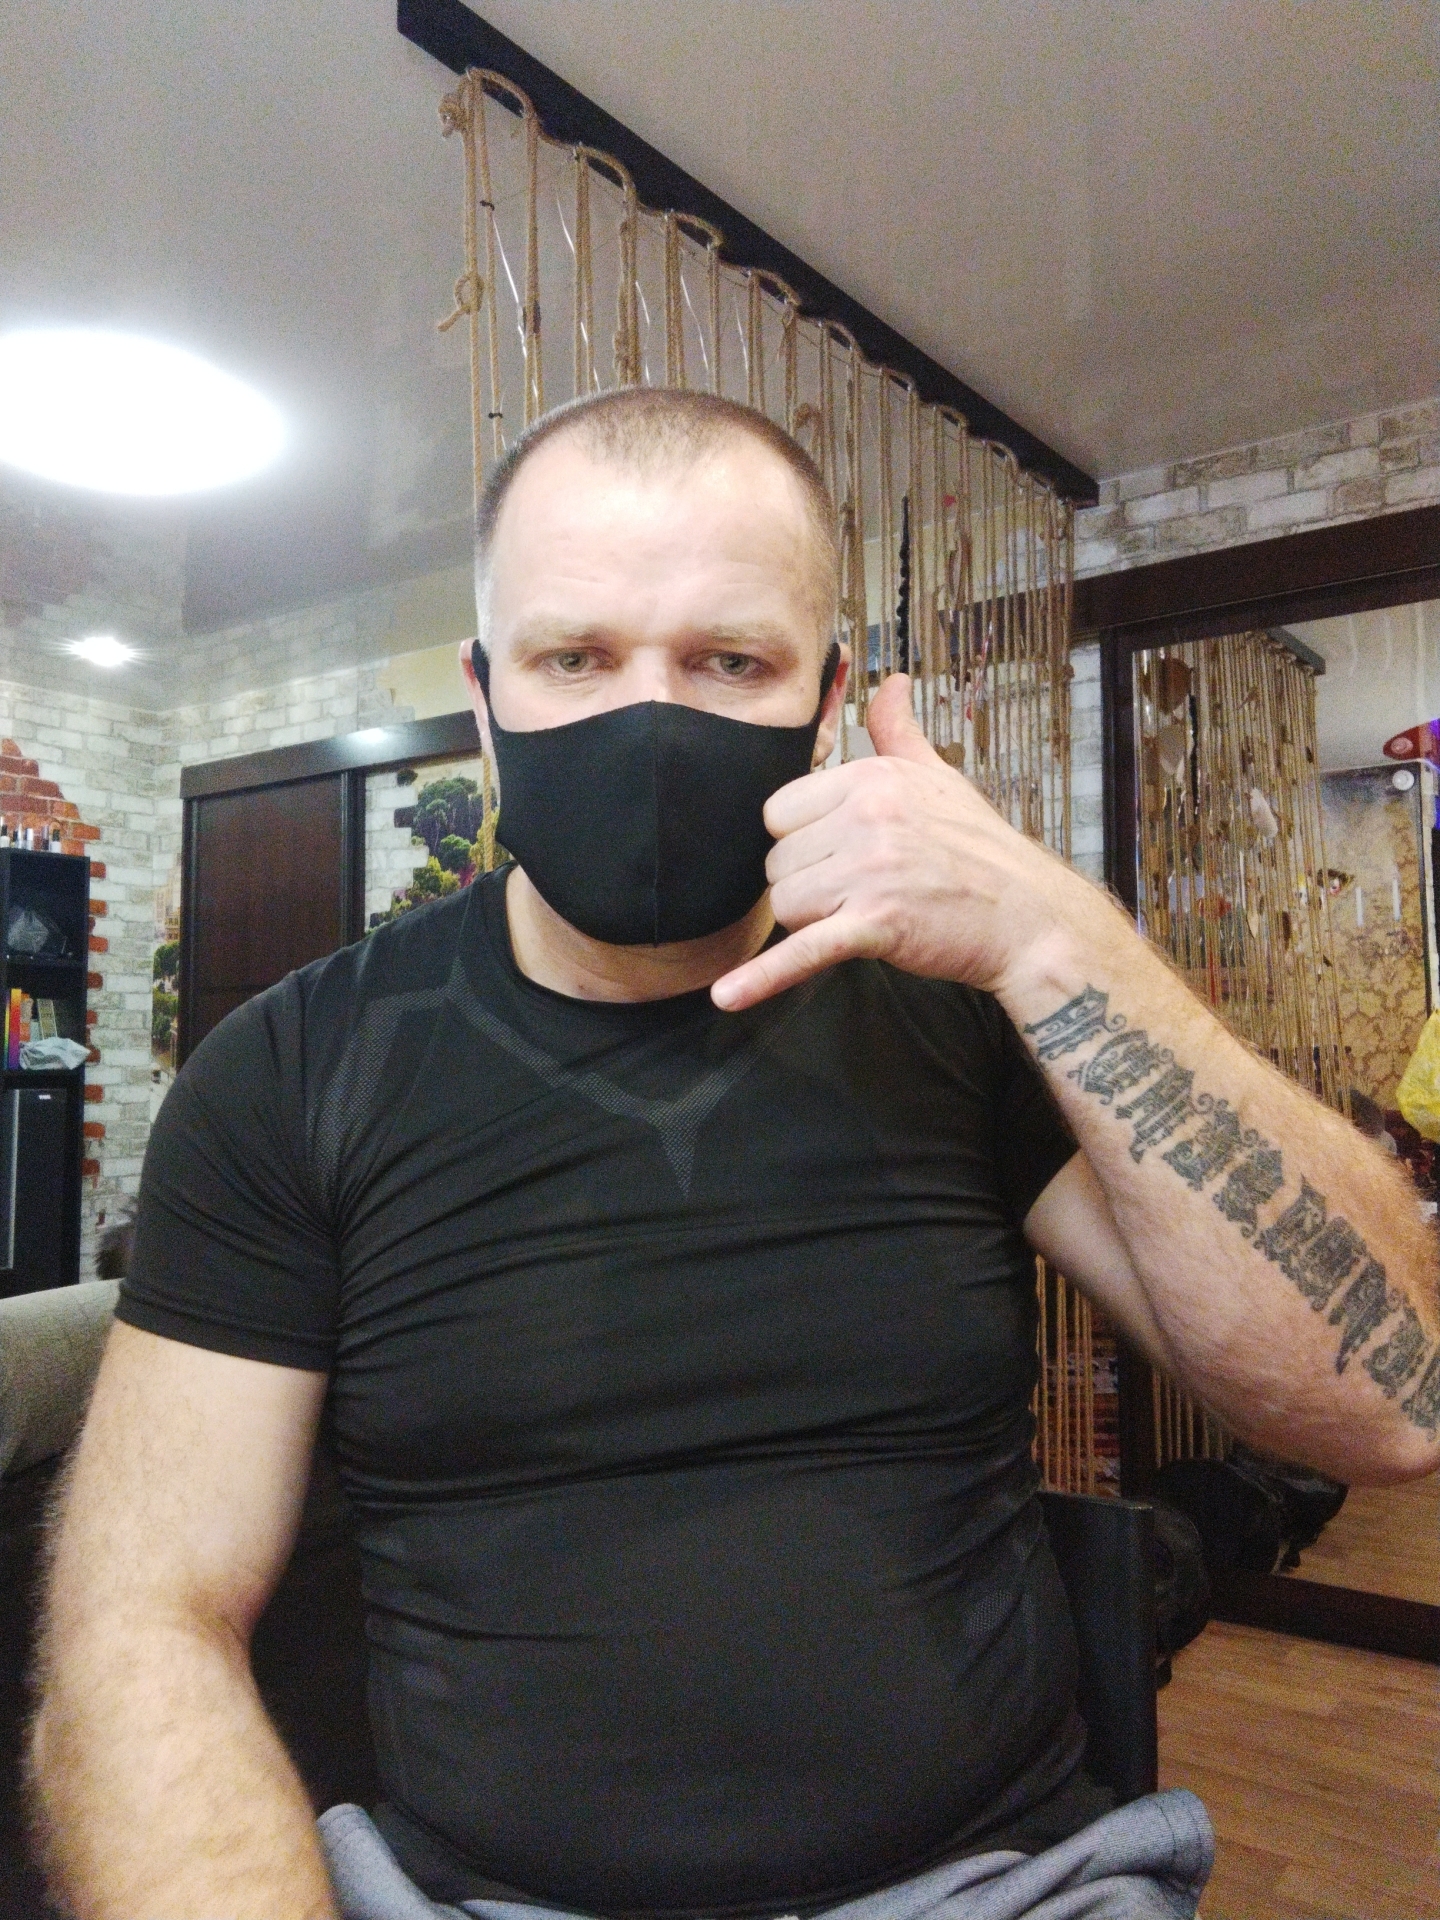
Label: noise